Field crop: maize
Growth stage: 2
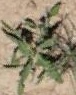
Species: atriplex